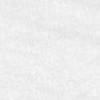
Label: no_change